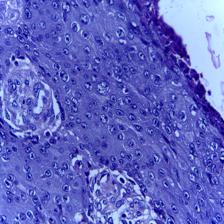
Diagnosis: OSCC